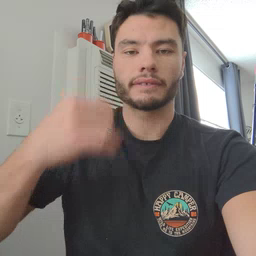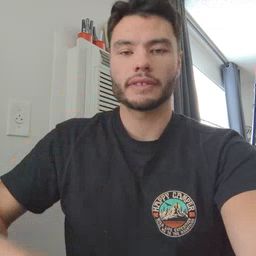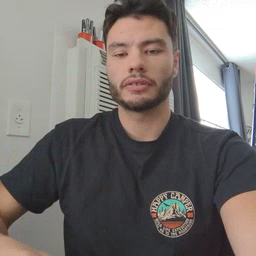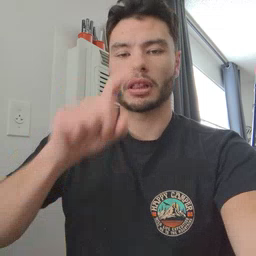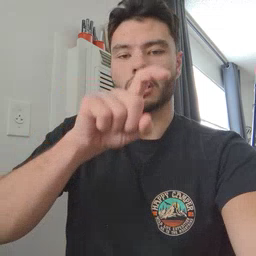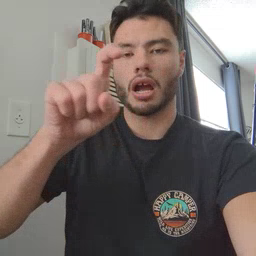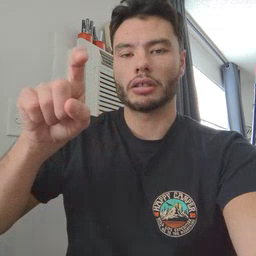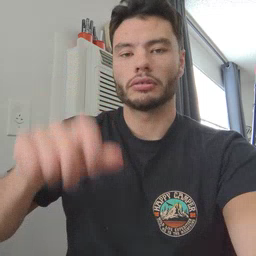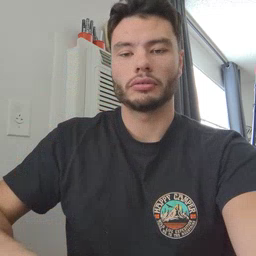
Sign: closet